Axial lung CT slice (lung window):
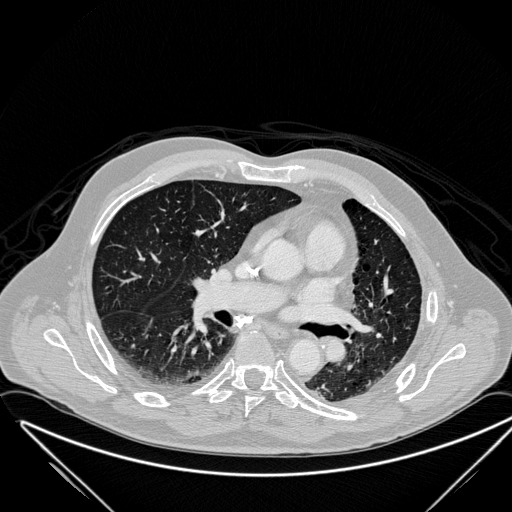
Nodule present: no